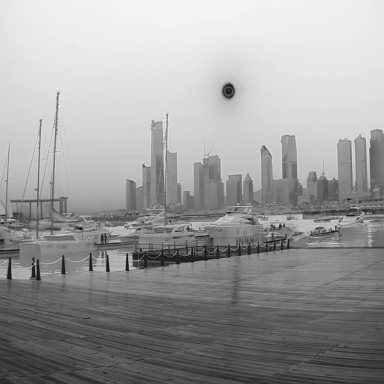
There are five objects shown in the infrared image, including two sailboats, and three canoes.